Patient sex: F
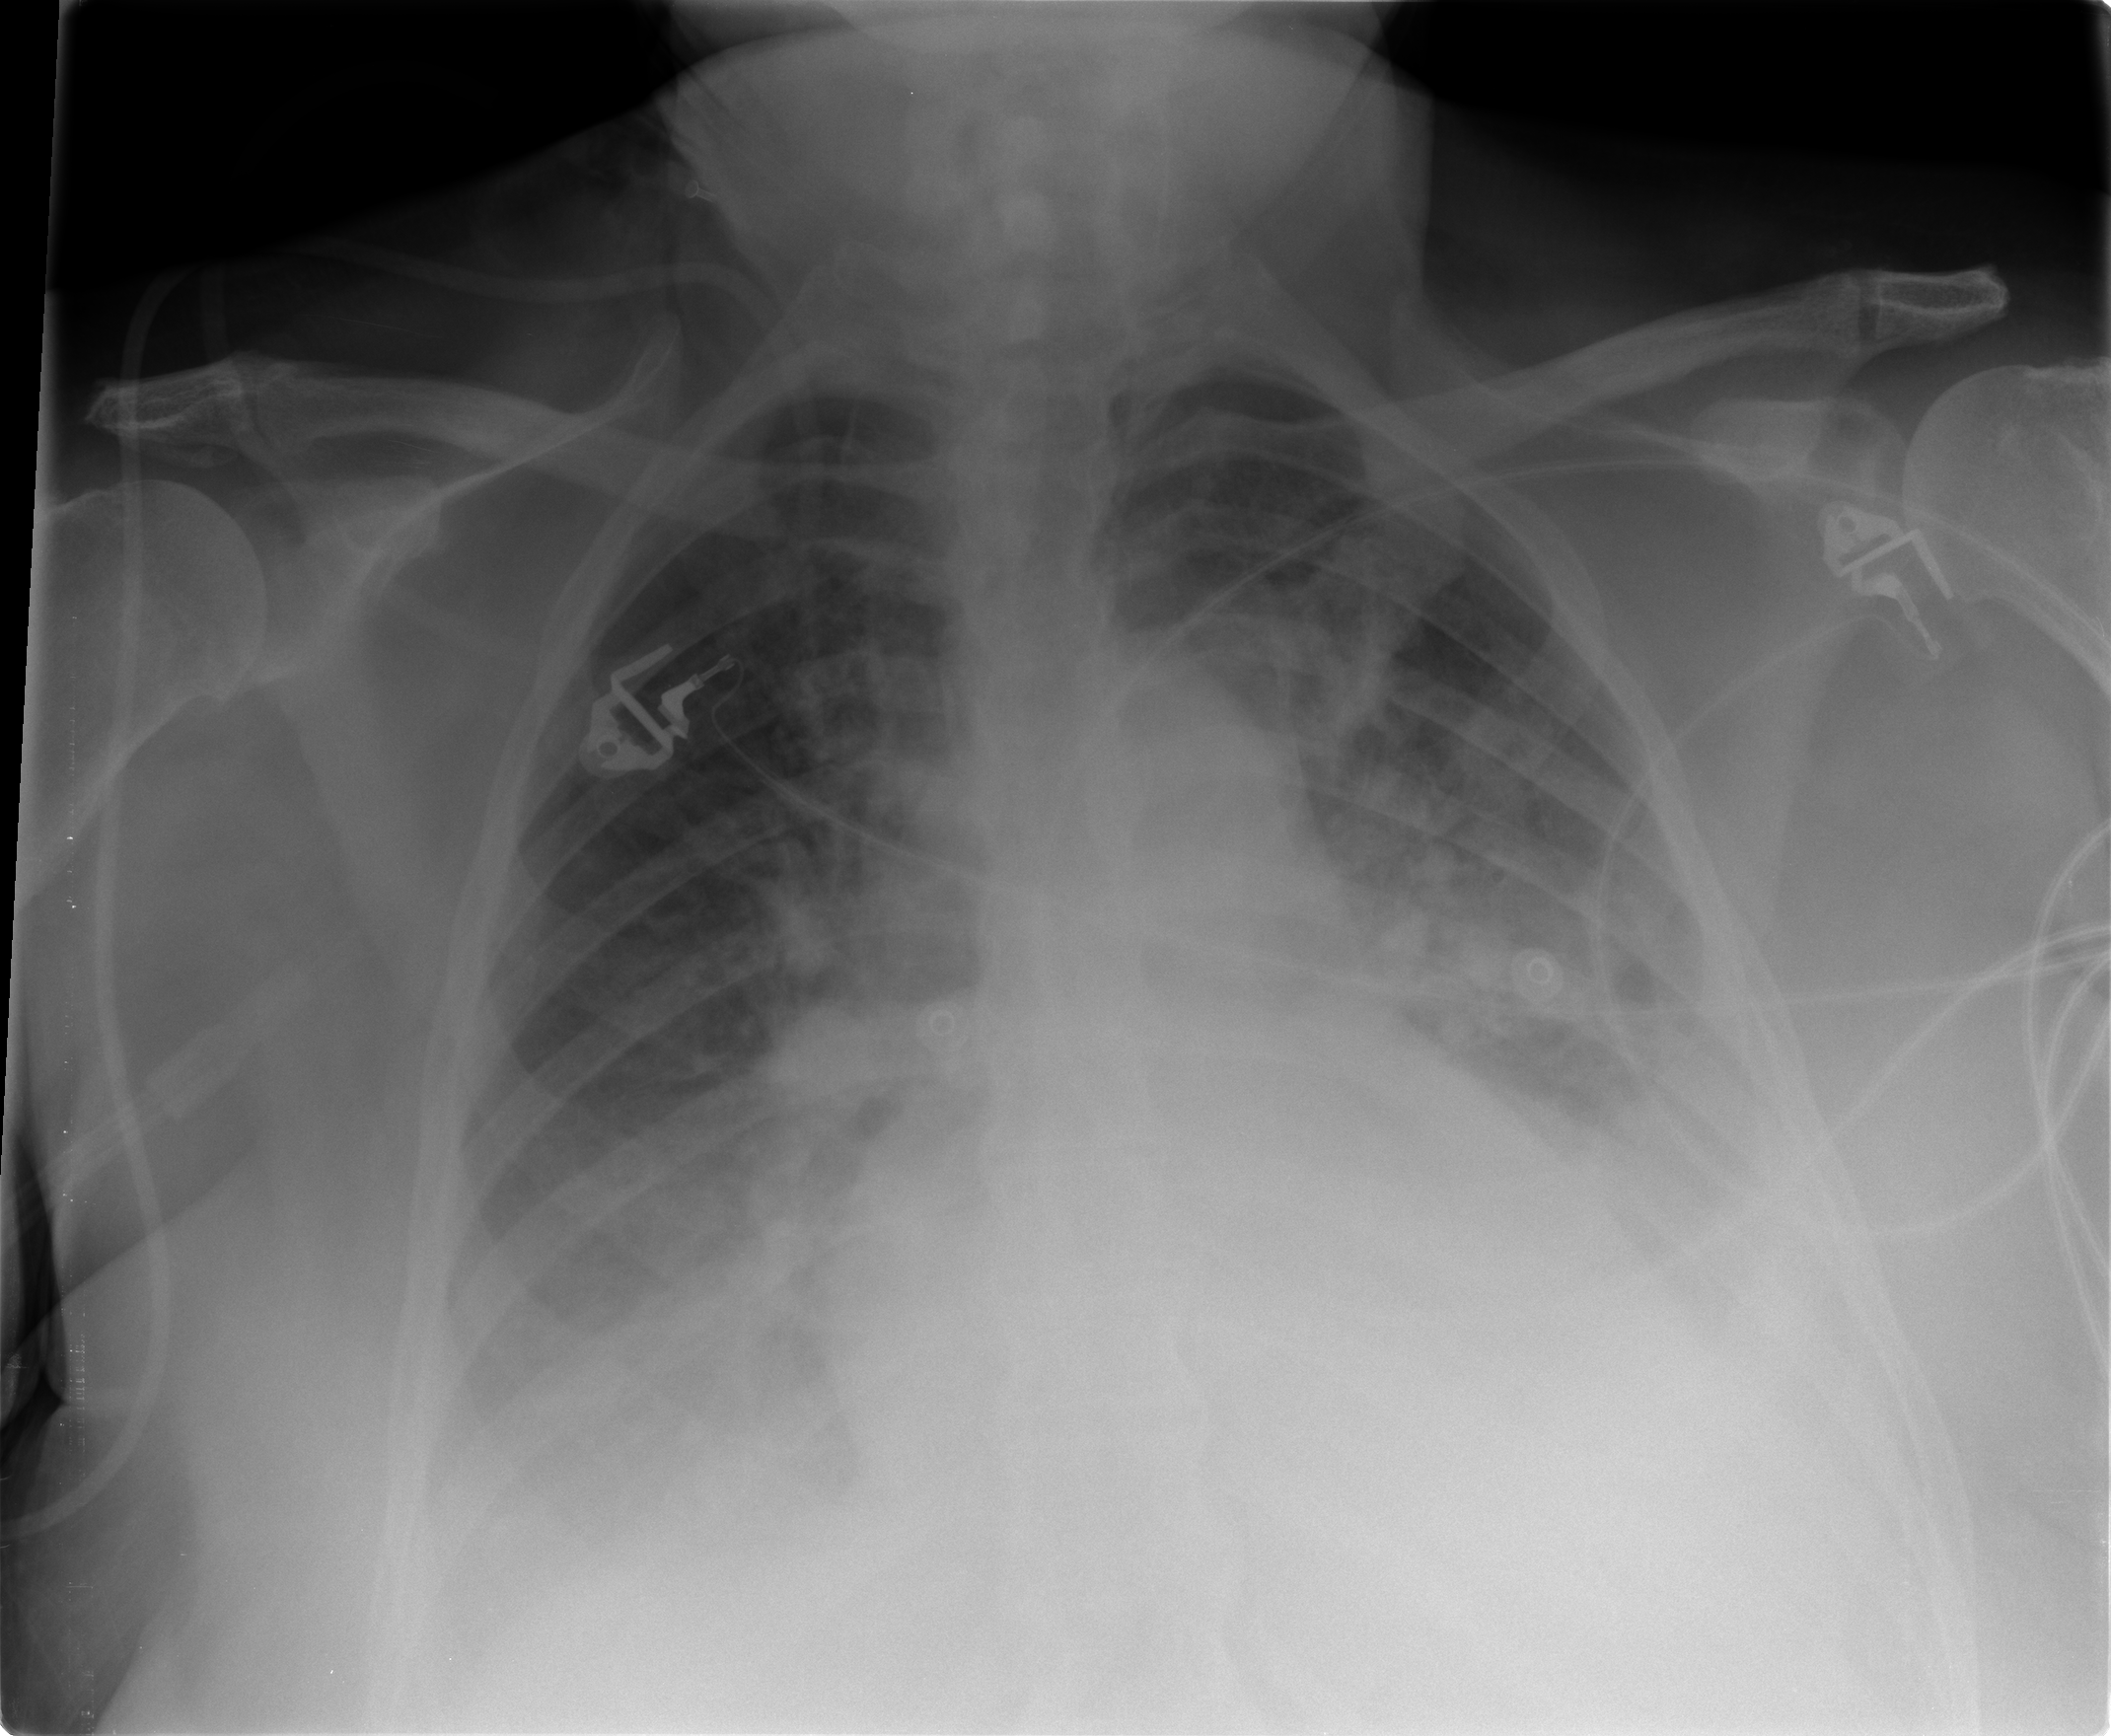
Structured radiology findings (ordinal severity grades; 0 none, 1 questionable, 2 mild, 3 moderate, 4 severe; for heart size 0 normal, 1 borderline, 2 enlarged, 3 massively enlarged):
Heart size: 0
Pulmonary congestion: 3
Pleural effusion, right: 3
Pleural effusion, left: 3
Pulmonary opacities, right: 0
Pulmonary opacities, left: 0
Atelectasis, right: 2
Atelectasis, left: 2